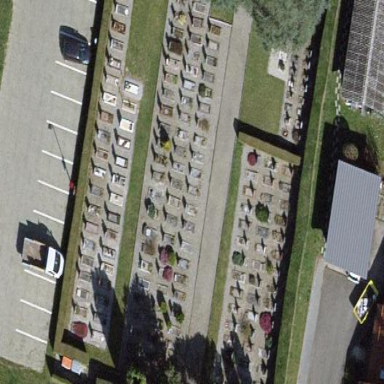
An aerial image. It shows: Cemetery.